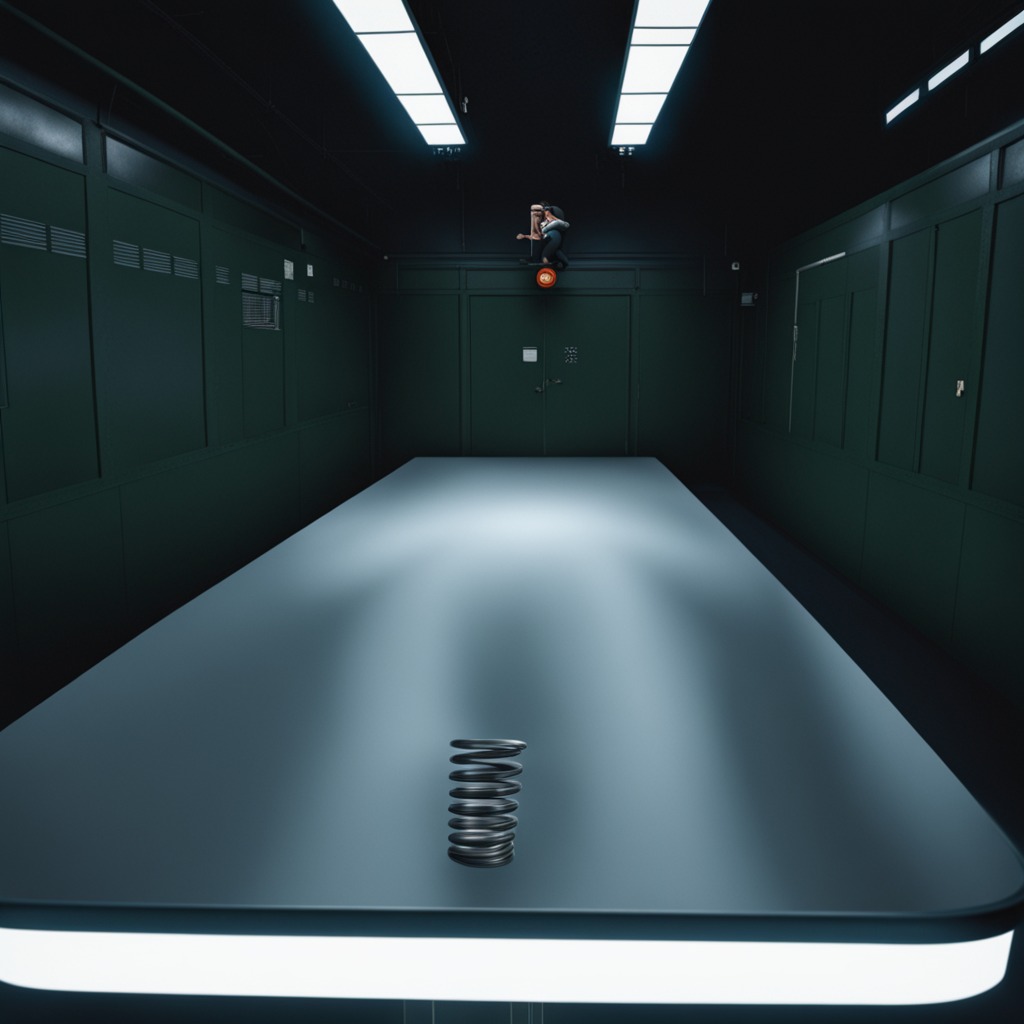
A coiled metal spring lies on a clean empty table in a railway signal maintenance room lit by harsh overhead fluorescents.